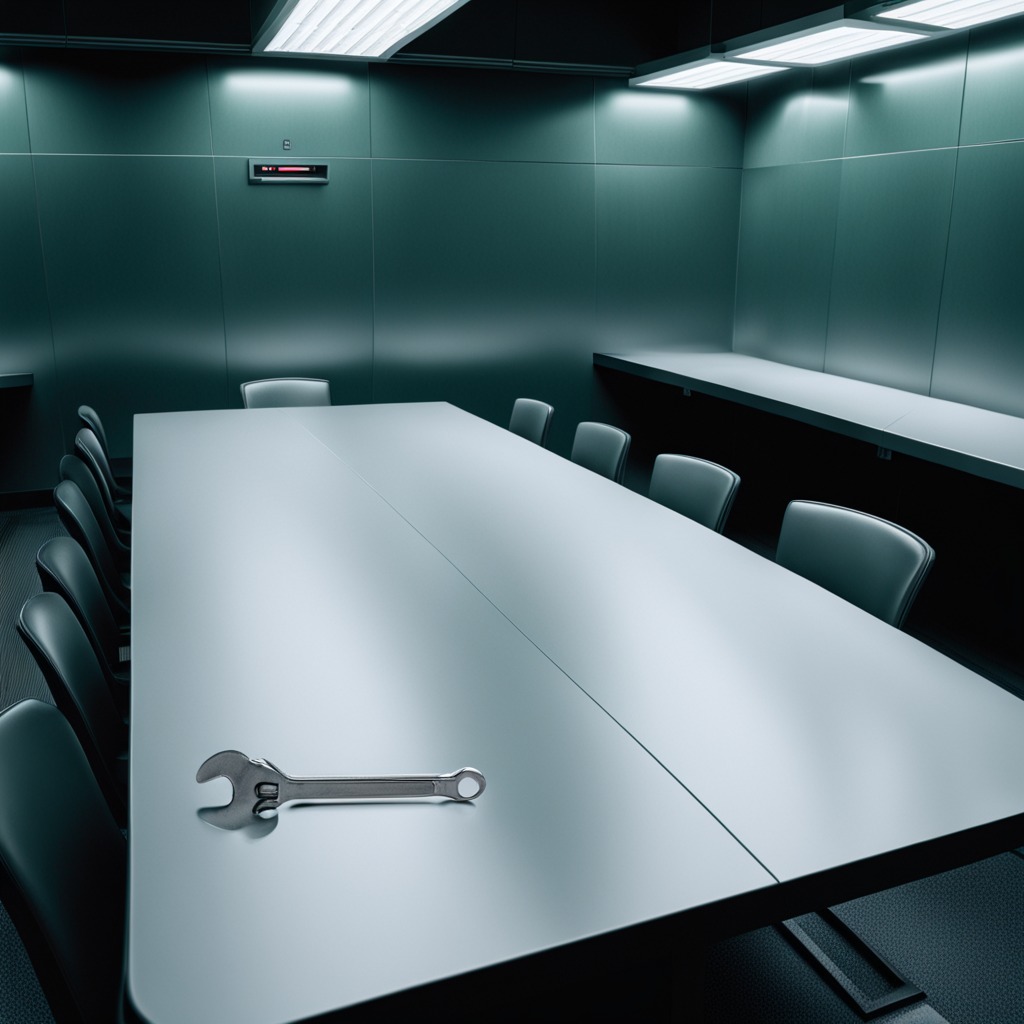
An wrench is lying on a clean empty table in a railway signal maintenance room lit by harsh overhead fluorescents.